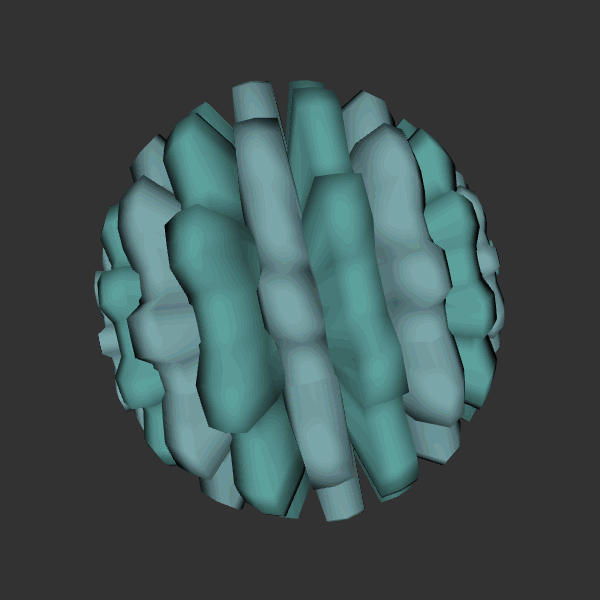
Background: dark